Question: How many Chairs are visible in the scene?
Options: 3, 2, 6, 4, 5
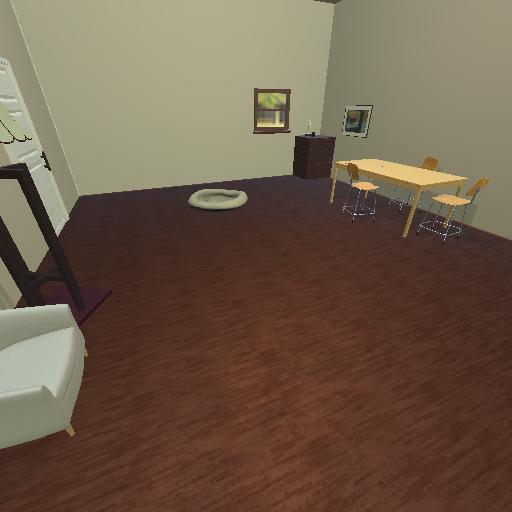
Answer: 3